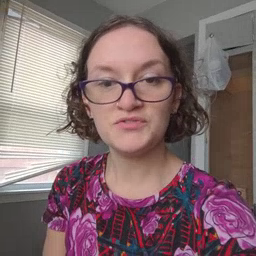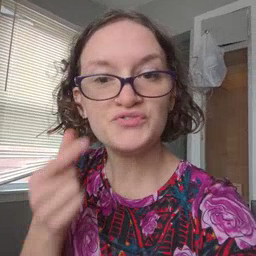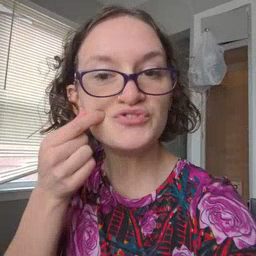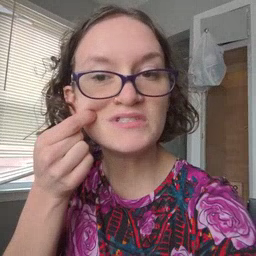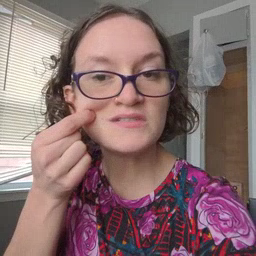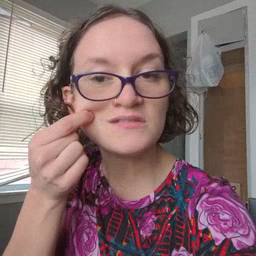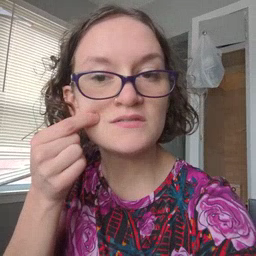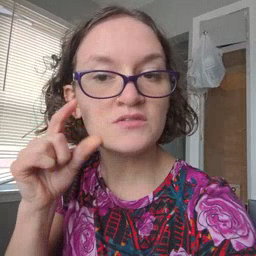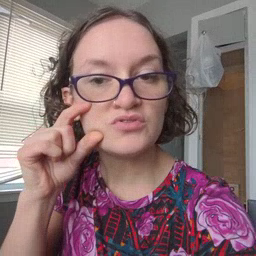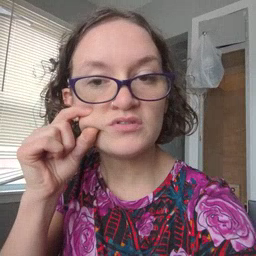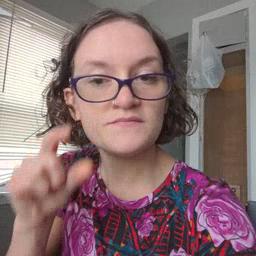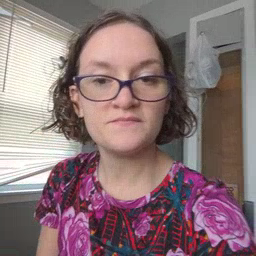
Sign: cheek